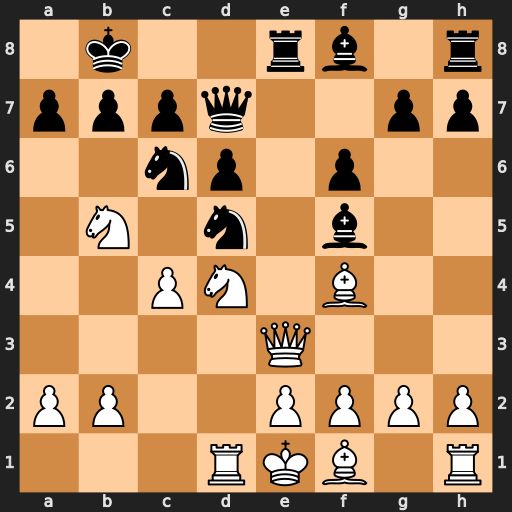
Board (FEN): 1k2rb1r/pppq2pp/2np1p2/1N1n1b2/2PN1B2/4Q3/PP2PPPP/3RKB1R
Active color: w
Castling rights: K
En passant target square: -
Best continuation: Nxc6+ Qxc6 Qxa7+